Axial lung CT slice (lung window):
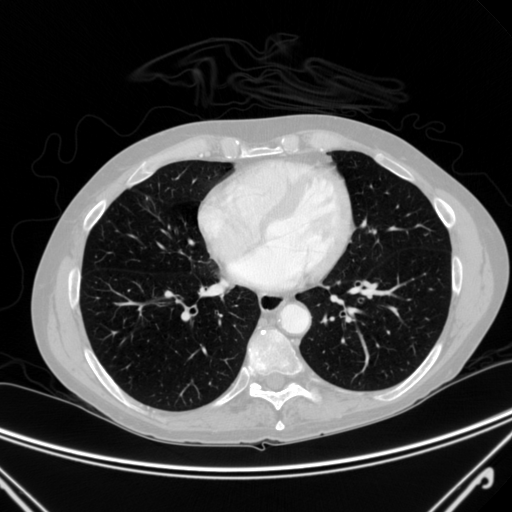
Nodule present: no